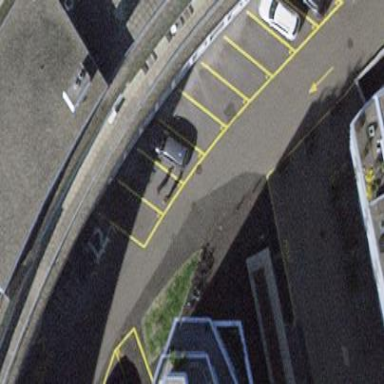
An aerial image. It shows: Parking available on the street side.